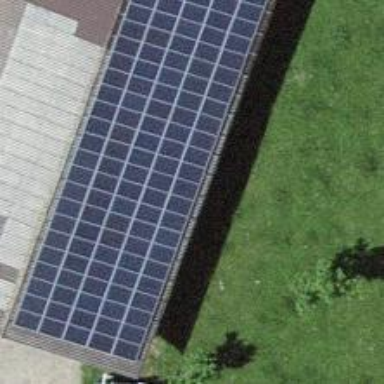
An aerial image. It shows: Solar power generator using photovoltaic method with solar photovoltaic panel types.